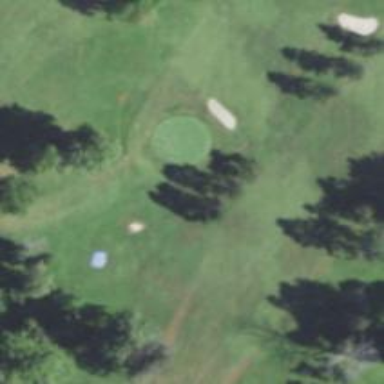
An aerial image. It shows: View of golf hole.